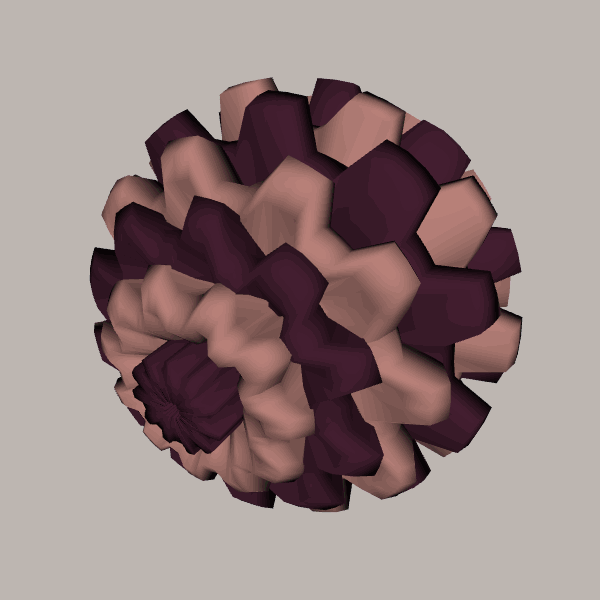
Background: light